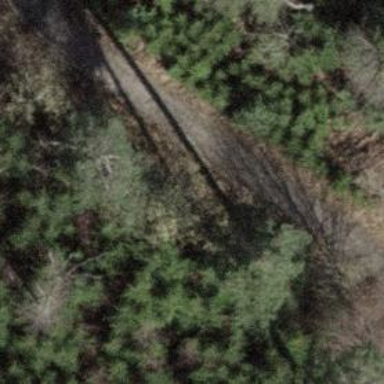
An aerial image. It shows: Gravel track.